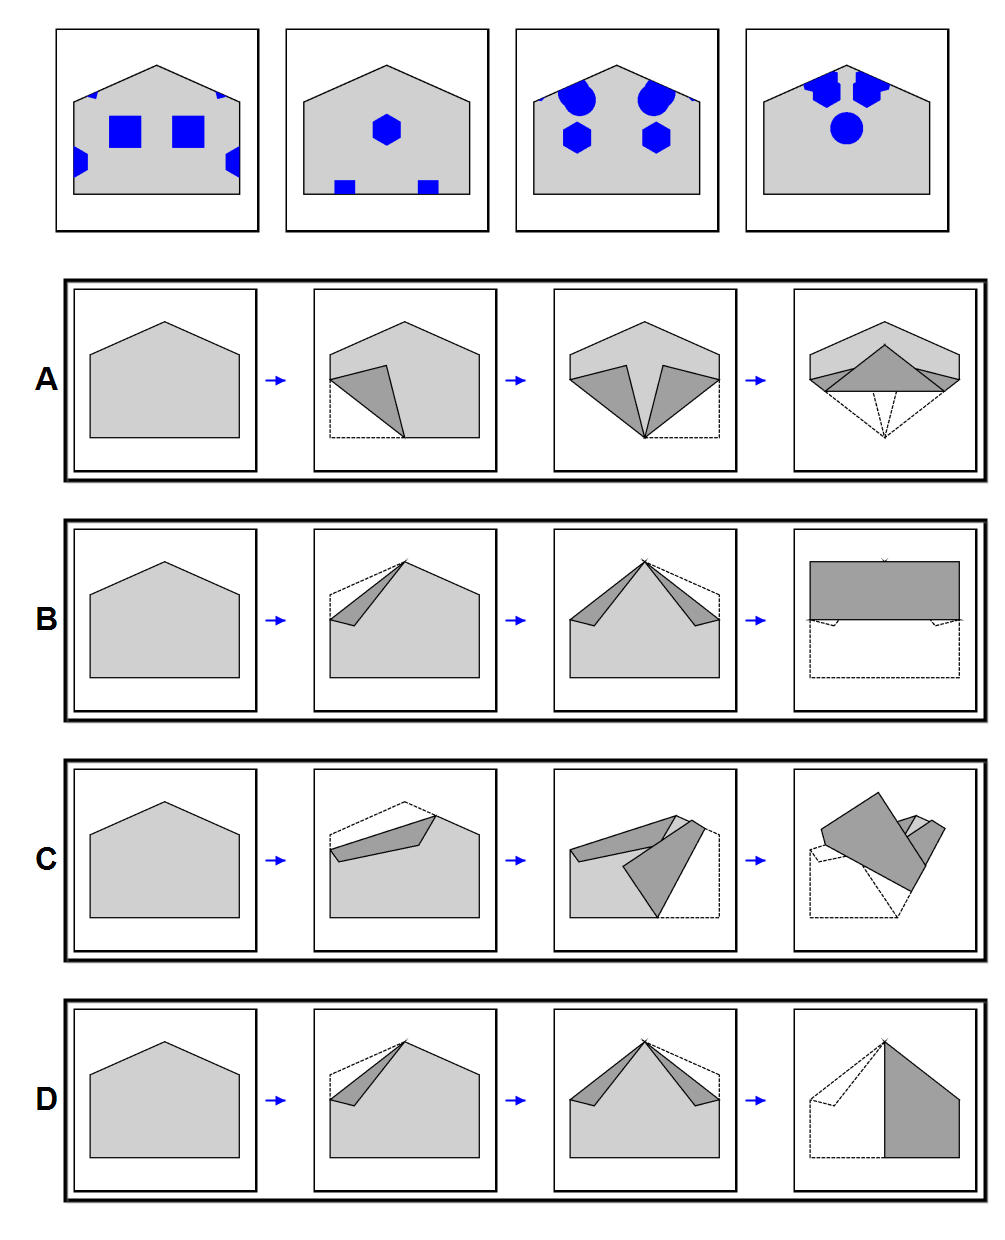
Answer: D